Interaction volume radius: 5 \u00c5
Interaction volume height: 15 \u00c5
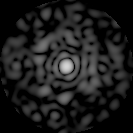
Disorder parameter: 0.8163